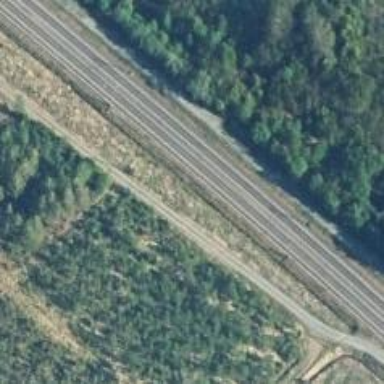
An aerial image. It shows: Railway track with continuous electrified contact lines.